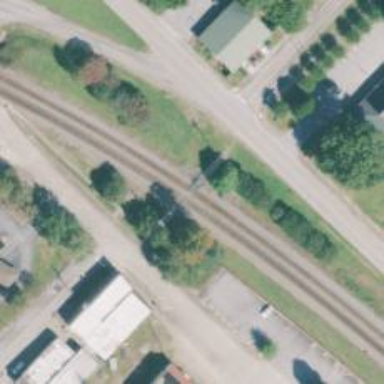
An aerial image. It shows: Railway track.